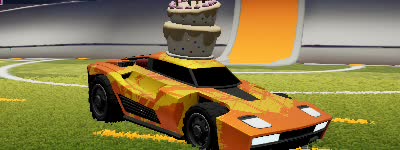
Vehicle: breakout